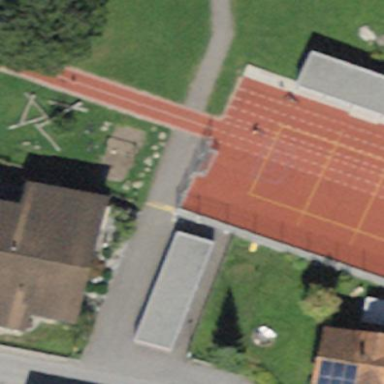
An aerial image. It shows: Pitch for leisure activities.